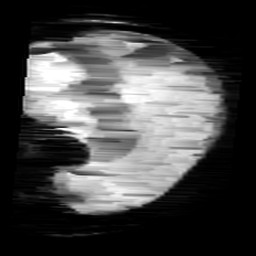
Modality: minIP
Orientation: sagittal
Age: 10
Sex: female
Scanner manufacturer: siemens
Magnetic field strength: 3 T
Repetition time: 0.027 s
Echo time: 0.02 s